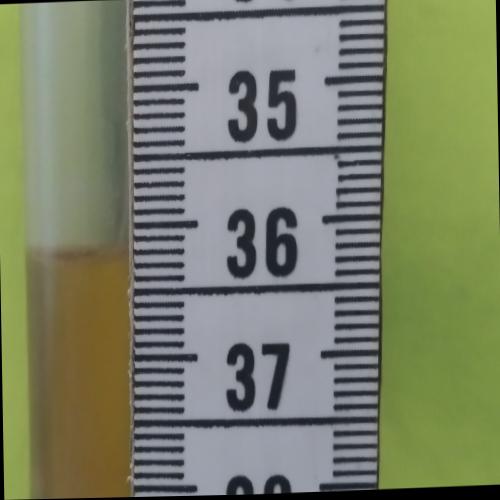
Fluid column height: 36.2 cm